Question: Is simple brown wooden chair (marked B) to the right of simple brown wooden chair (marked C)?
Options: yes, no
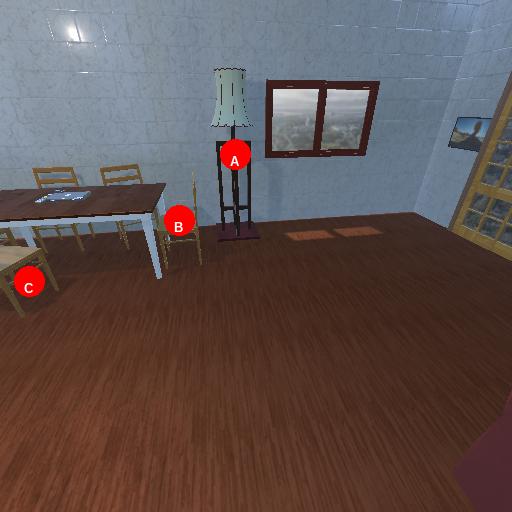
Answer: yes